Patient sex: M
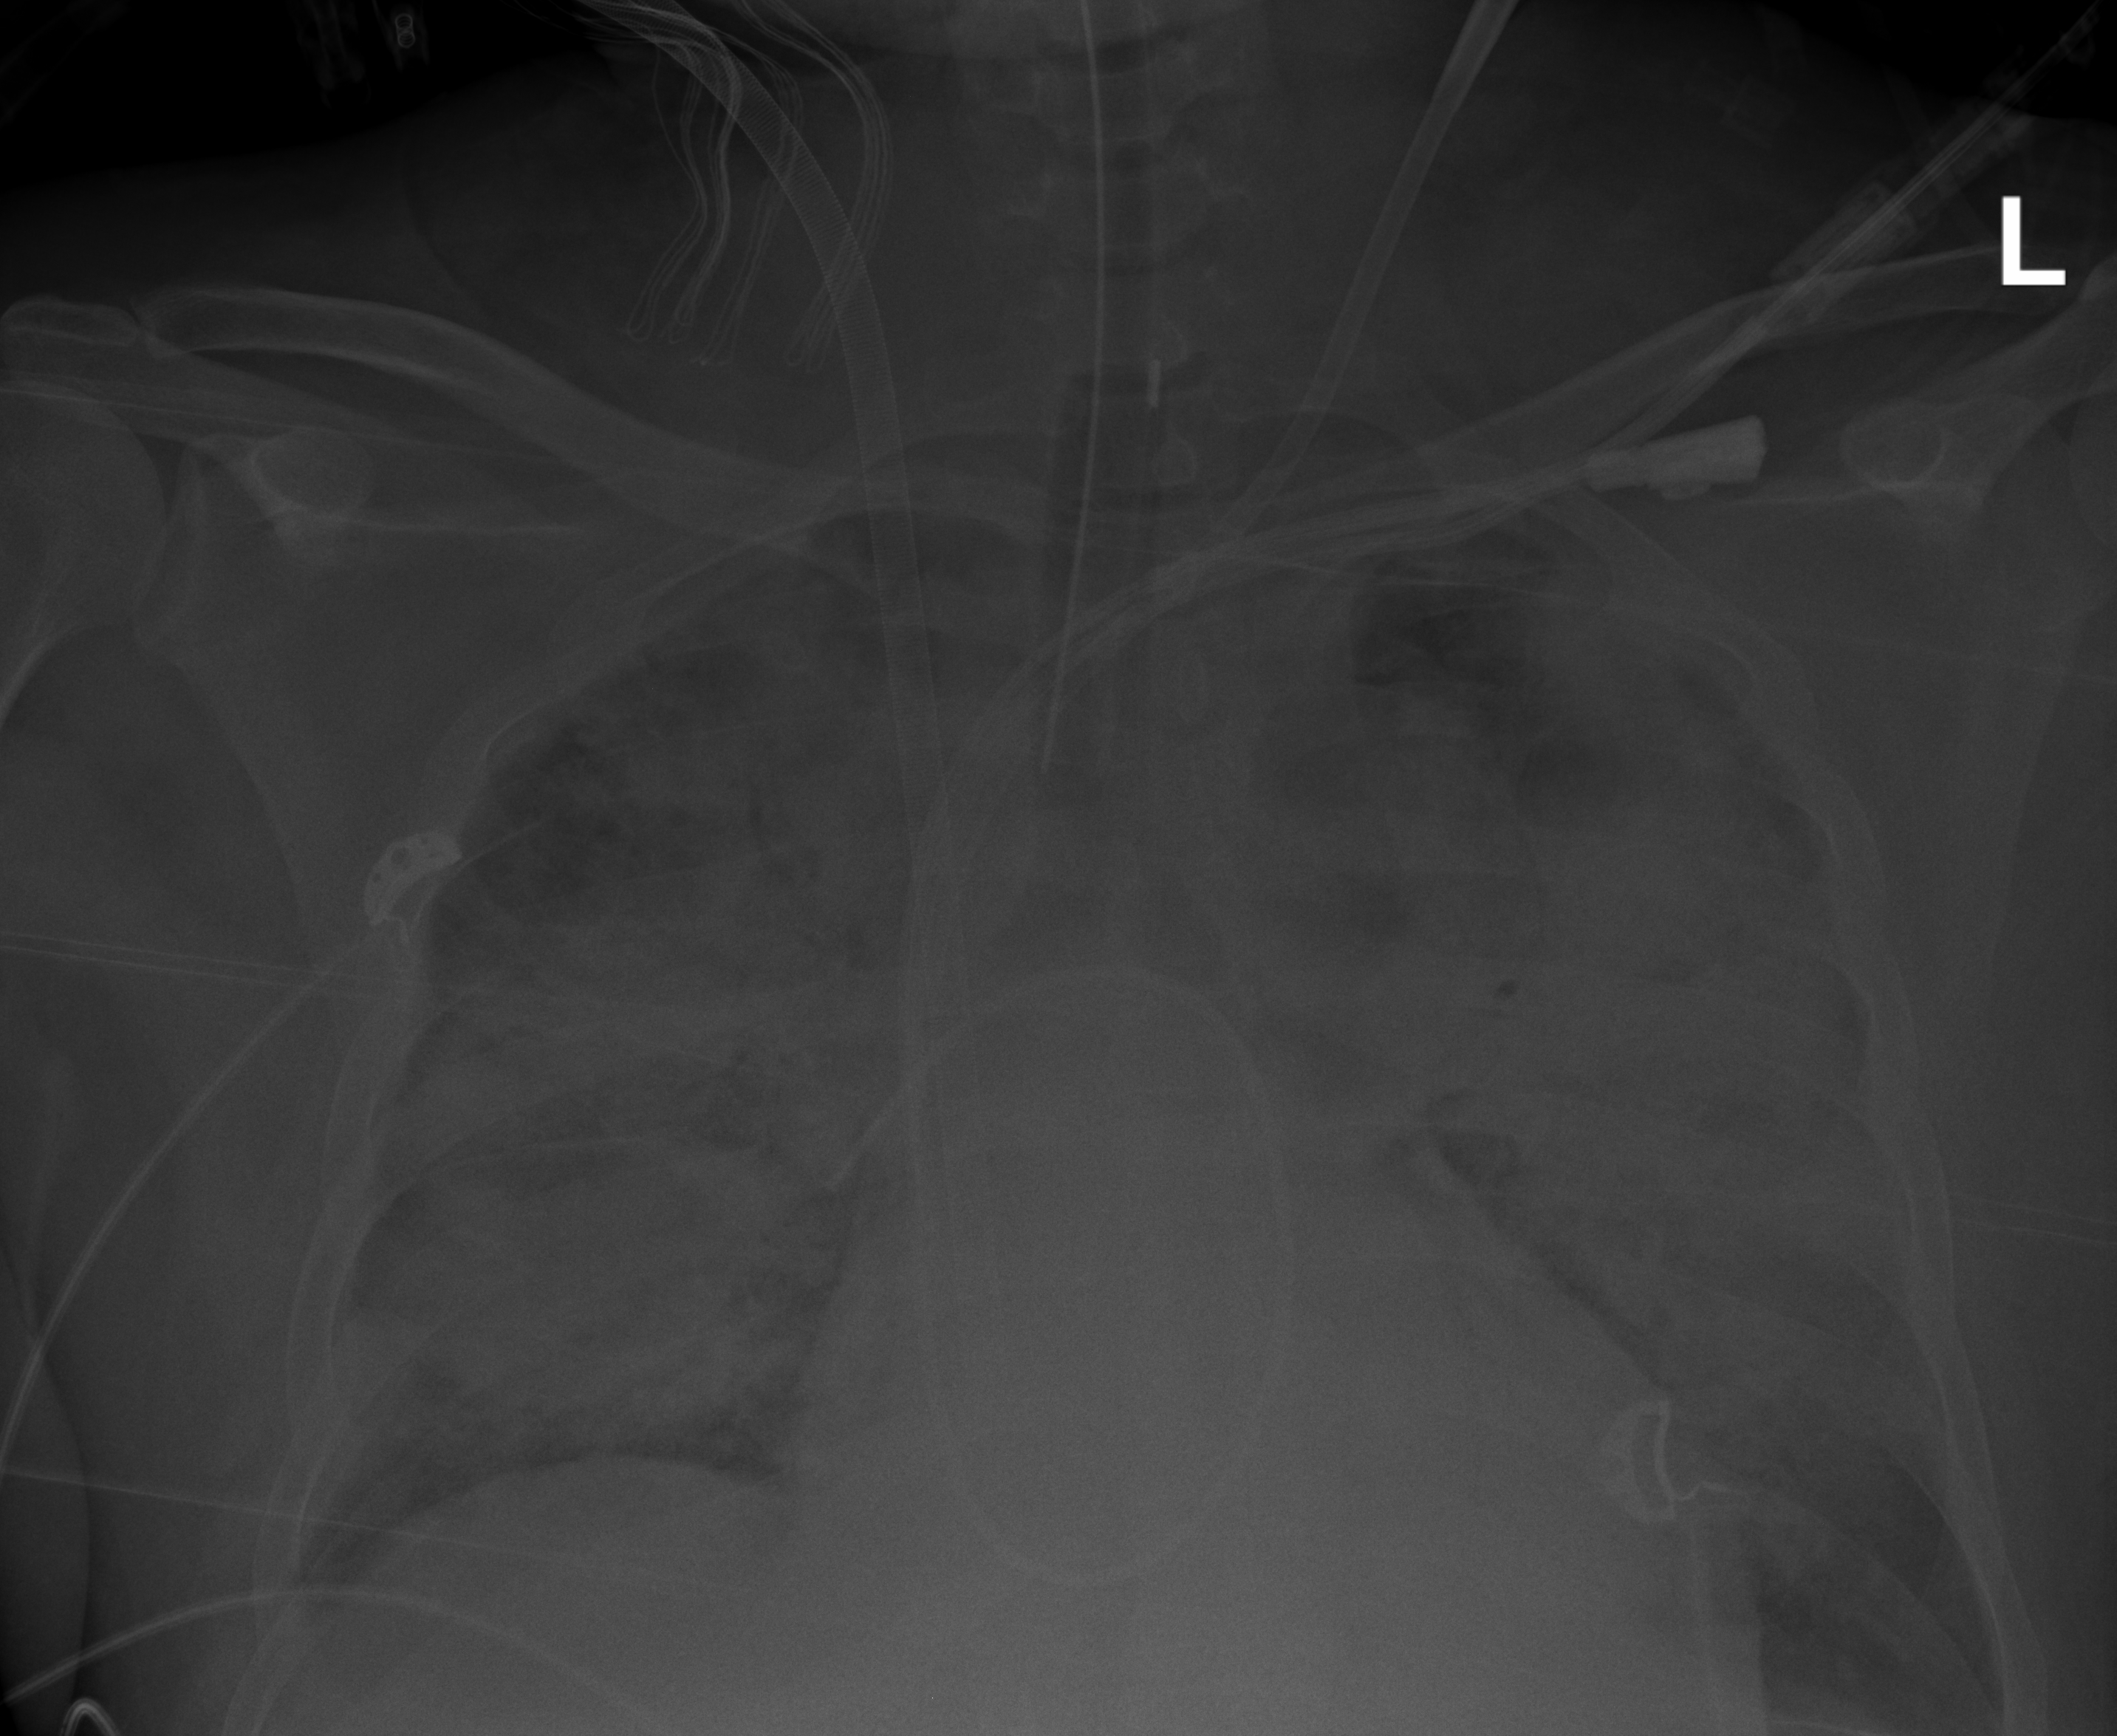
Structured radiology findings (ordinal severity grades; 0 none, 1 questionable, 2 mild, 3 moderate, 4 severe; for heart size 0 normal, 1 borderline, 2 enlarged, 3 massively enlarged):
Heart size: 1
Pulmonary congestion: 2
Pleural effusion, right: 0
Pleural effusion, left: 0
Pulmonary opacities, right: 4
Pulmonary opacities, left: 4
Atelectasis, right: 4
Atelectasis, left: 4